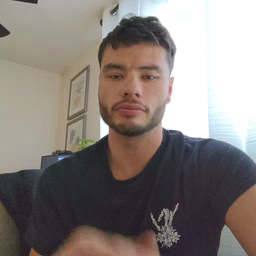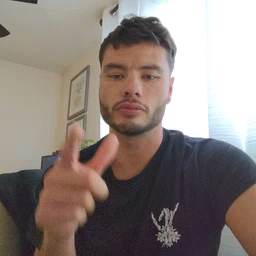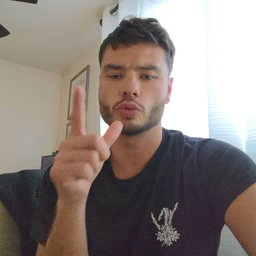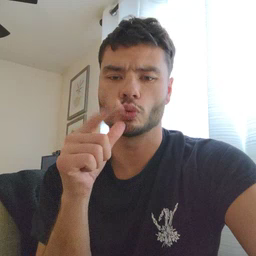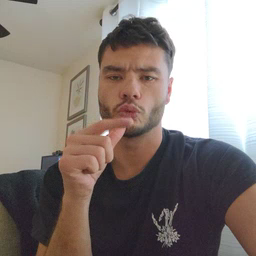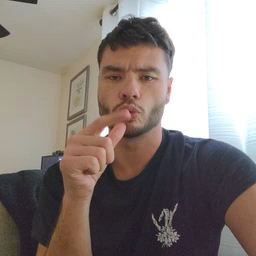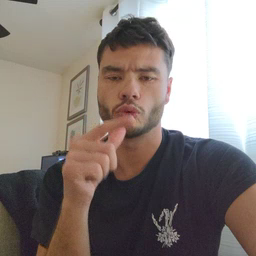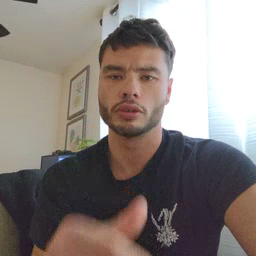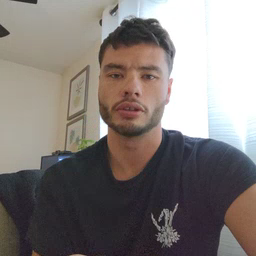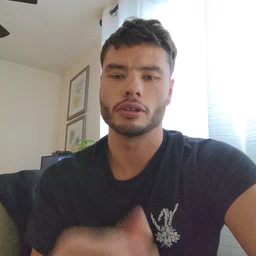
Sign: who